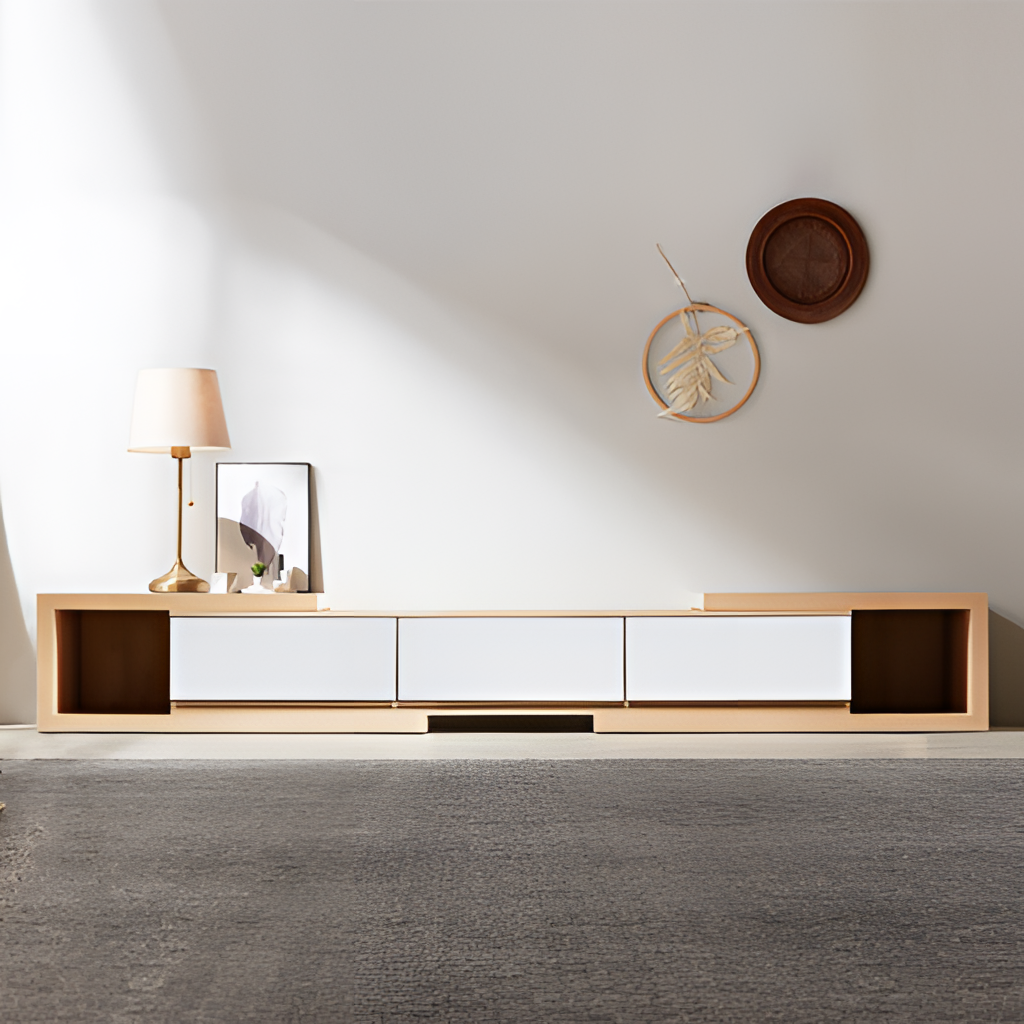
white wood TV stand, living room, carpet flooring, with woven texture pattern, minimalist, plaster wallpaper, with solid pattern